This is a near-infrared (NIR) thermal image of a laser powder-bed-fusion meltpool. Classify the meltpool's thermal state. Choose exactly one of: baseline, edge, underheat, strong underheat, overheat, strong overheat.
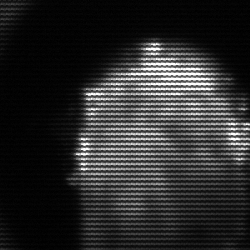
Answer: baseline